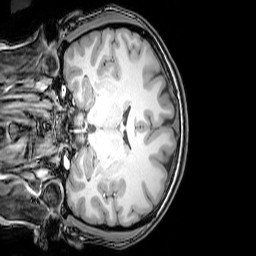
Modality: T1w
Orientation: coronal
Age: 25
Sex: female
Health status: healthy
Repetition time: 0.081 s
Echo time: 0.037 s